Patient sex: F
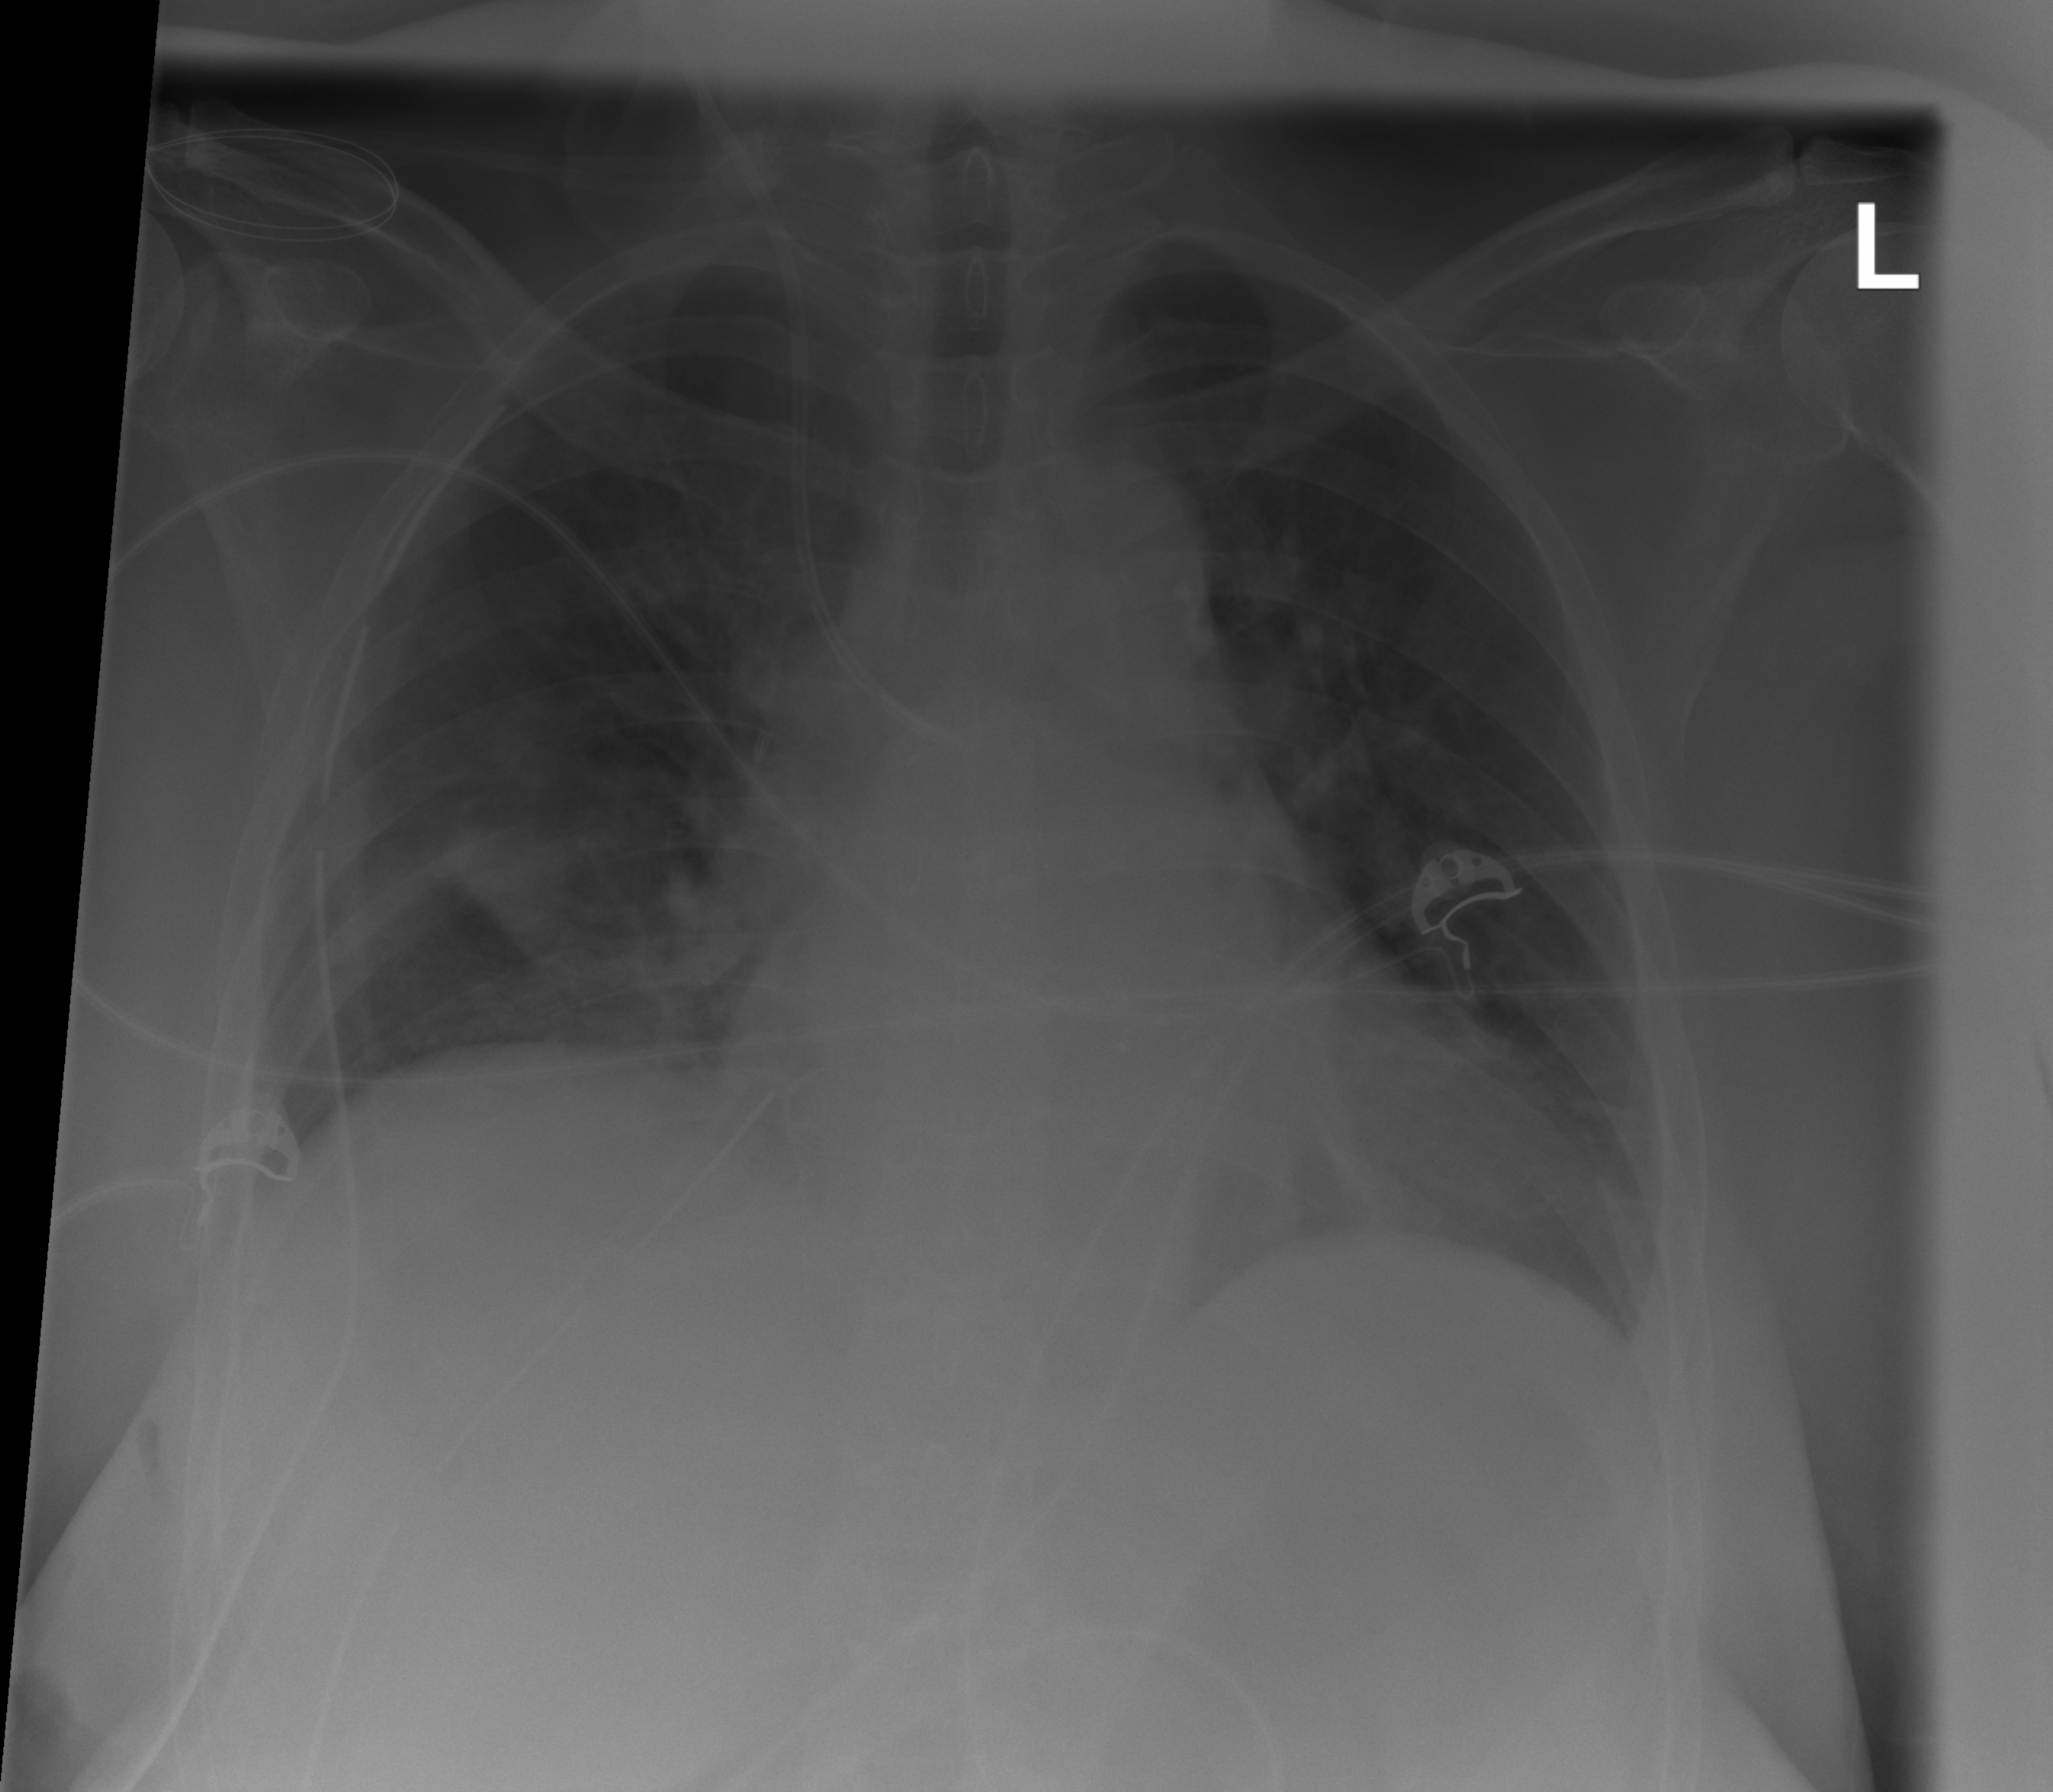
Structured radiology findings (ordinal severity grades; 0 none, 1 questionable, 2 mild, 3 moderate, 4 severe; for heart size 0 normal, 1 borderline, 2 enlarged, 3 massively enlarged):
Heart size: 0
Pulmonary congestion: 0
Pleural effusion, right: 0
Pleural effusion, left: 0
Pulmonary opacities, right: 0
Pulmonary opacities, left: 0
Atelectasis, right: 2
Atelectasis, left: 0